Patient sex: M
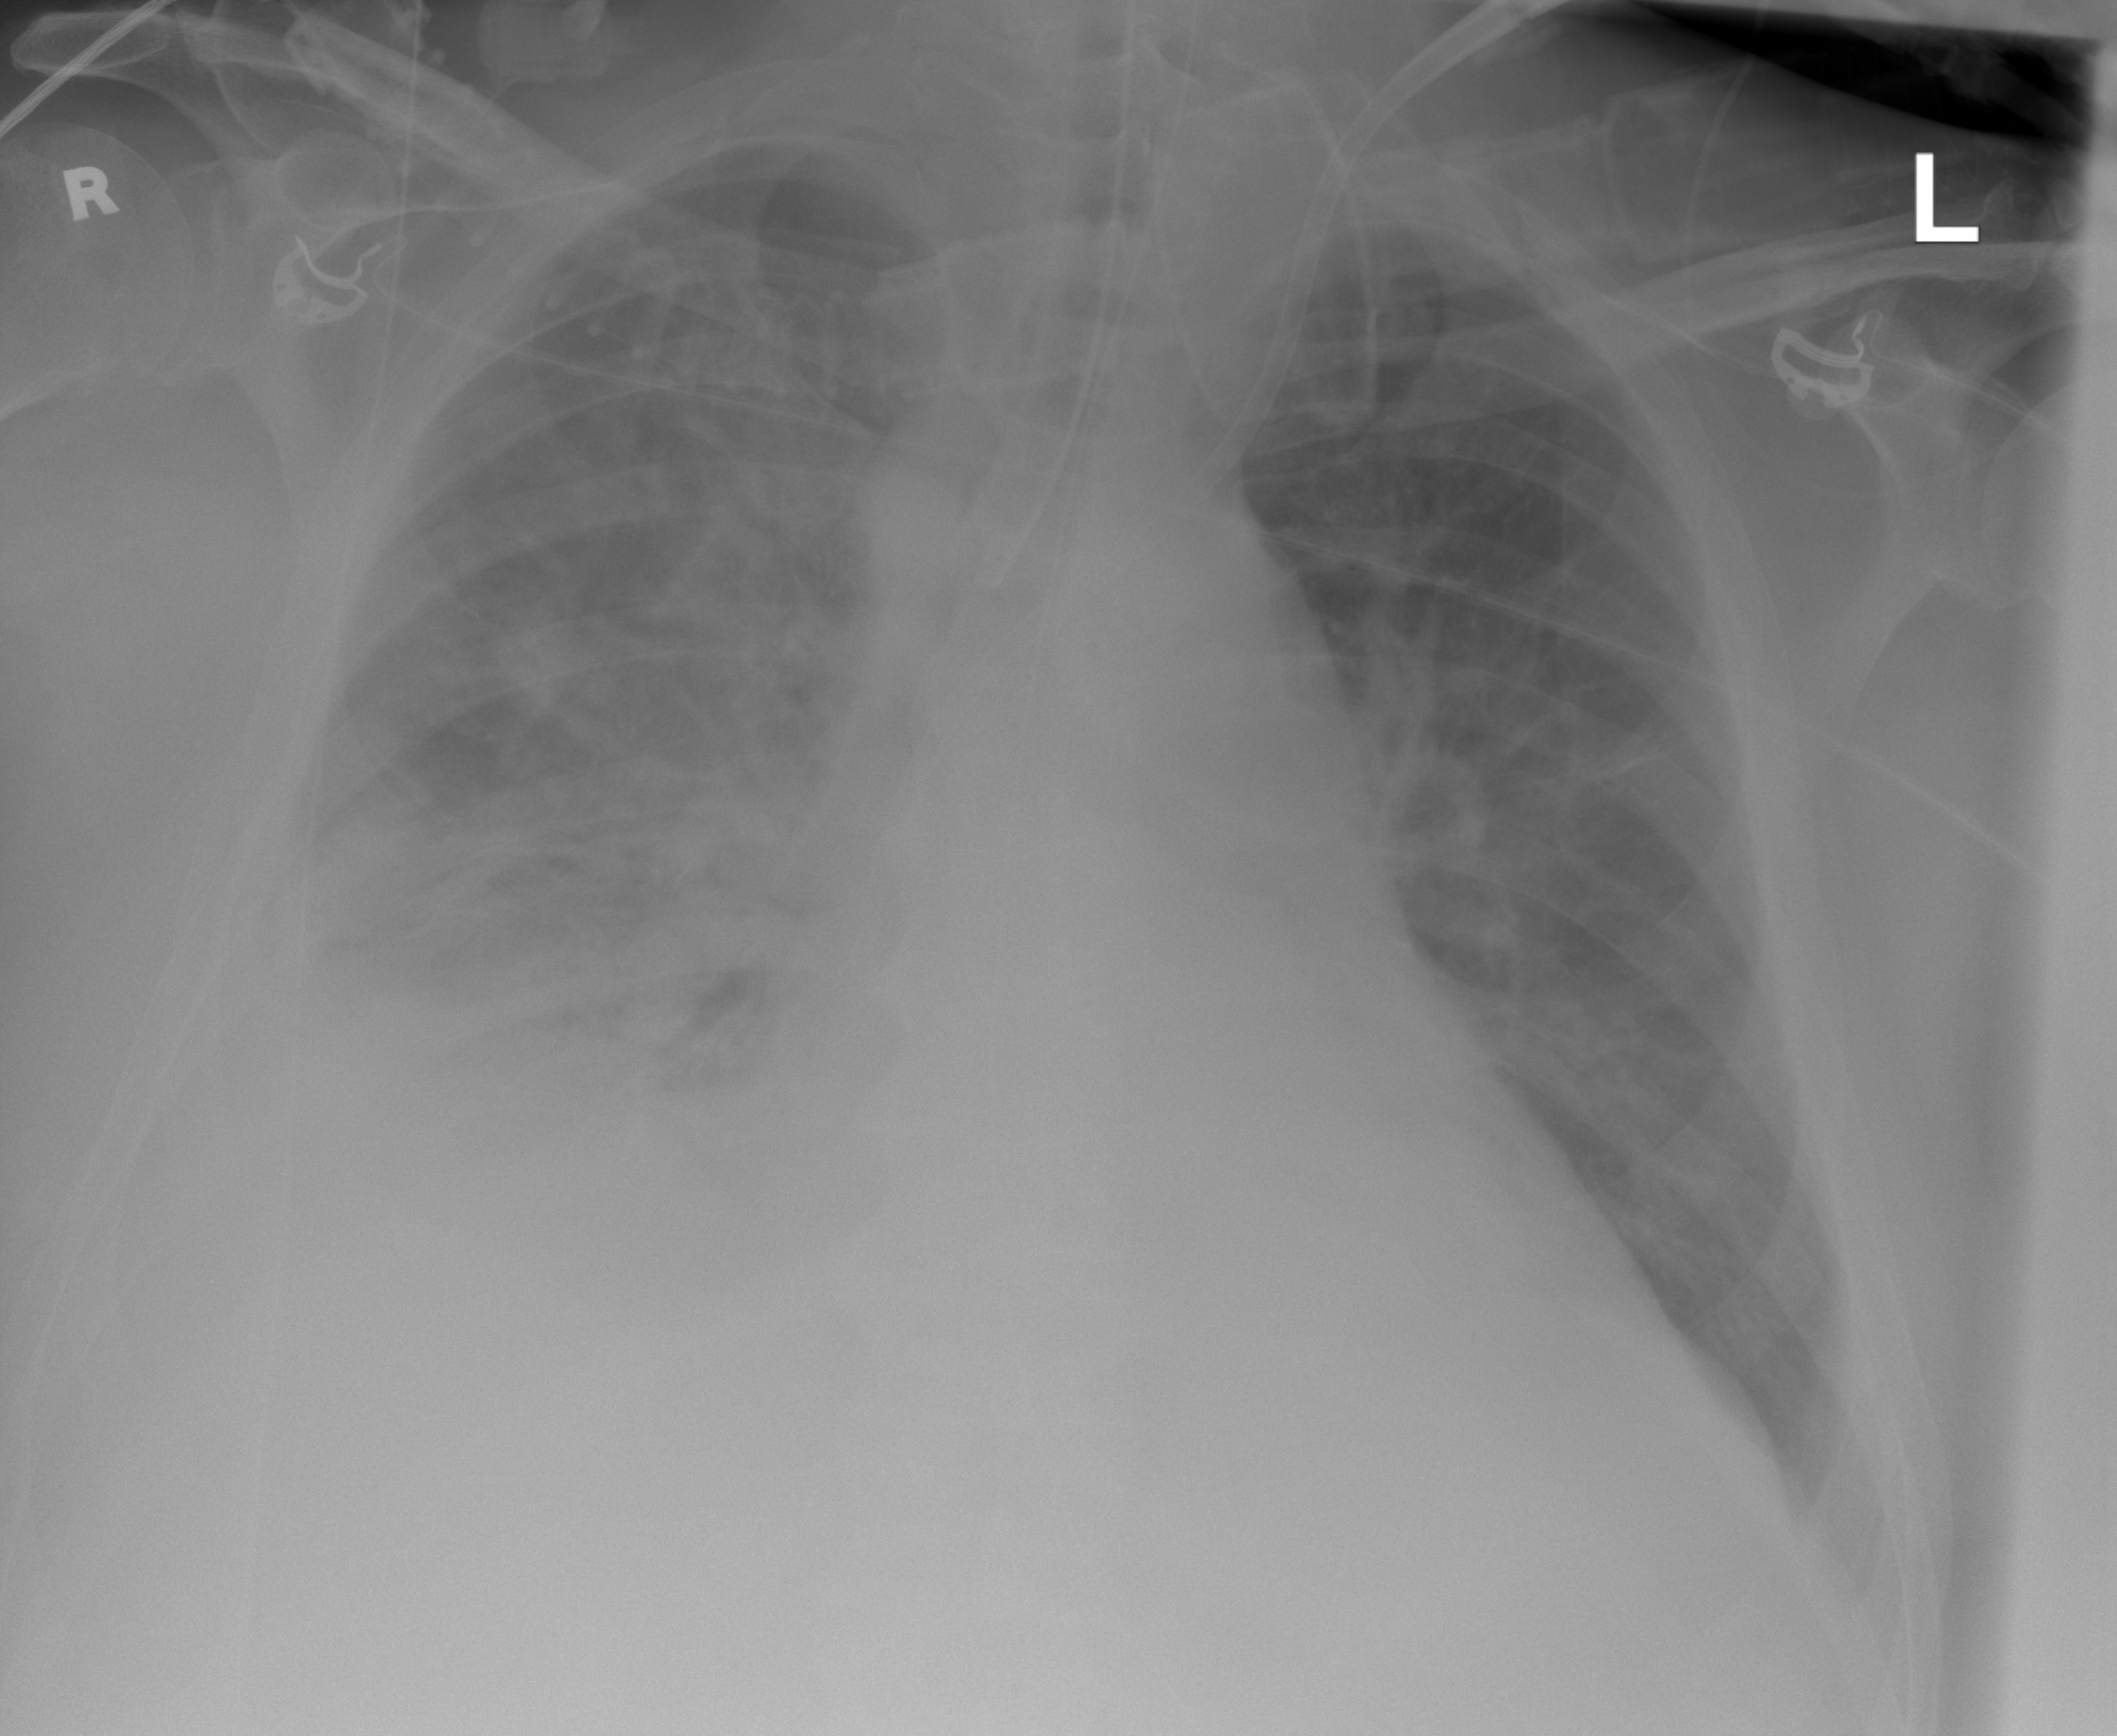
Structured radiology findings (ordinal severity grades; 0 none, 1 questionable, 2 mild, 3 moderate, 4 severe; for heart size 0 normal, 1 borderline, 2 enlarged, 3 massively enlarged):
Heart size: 2
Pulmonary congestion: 0
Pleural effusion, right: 3
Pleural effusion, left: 0
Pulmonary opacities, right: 3
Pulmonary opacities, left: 0
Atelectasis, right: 3
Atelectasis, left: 0